Question: I have two smartphones, one connected by Wi-Fi to home-type router and another connected by 3G data connection.
I need to exchange data between these devices, but this is a lot of data(images) and I wonder if it is possible to do without using a server. The server can be used to exchange data of authentication, but no for images.

I found a solution, consist of creating a socket server in device 1, and pass the device 1 IP by server to device 2, and device 2 uses a socket client. But the problem is that users need to configure router to redirect used port to de device 1, and this is "hard" for them.
Is there any way to improve the proposed solution to not need manipulation router, or some other kind of solution?
Thanks.
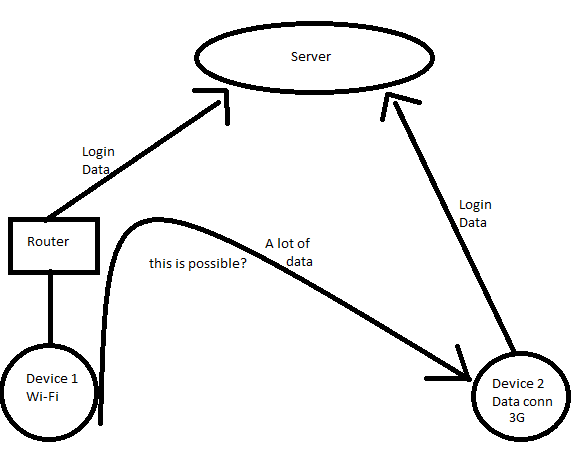
Answer: But requires API level 14 or later and it works only for near devices not for distance one.
Please go through this link:
<URL>